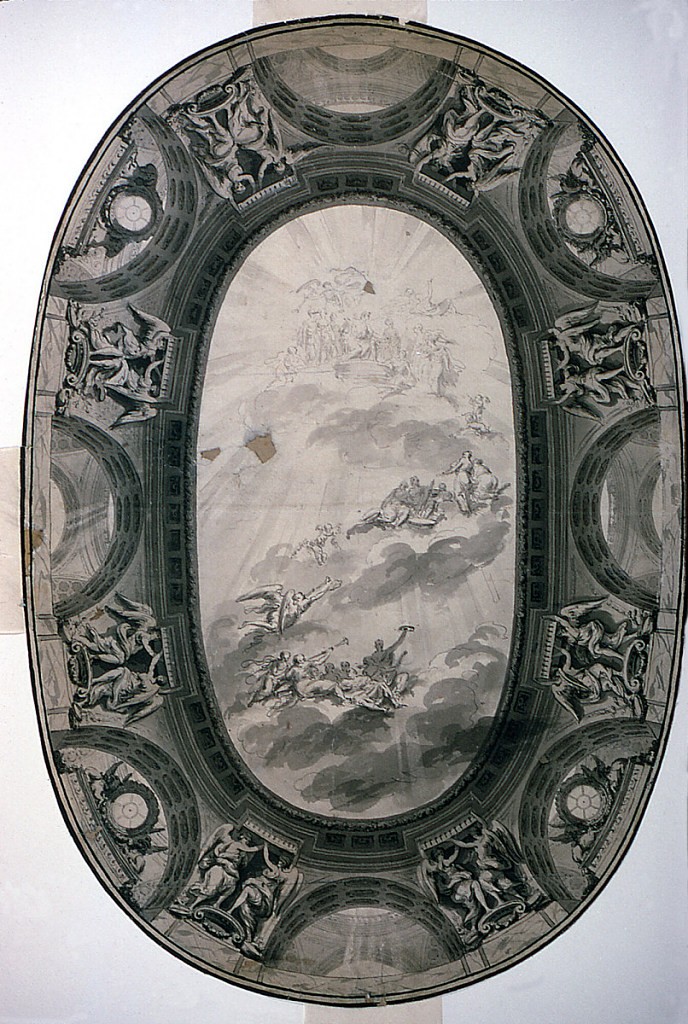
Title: Project for the Painted Decoration of the Ceiling of a Hall (Painted Oval Ceiling)
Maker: Jean Baptiste Marie Pierre, French, 1714–1789
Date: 1761
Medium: Pen and black ink, brush and gray and black wash on two sheets of off-white heavy laid paper joined together horizonatally, lined
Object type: Drawing
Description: Image of an oval ceiling, without the room setting.  At the center, a view at the sky passing an oval entablature.  In the sky are Apollo, the Muses and genii.  The entablature is supported by arches through which parts of further structures are shown.  In four of the arches stand pedestals with griffins crouching beside a clock-like form.